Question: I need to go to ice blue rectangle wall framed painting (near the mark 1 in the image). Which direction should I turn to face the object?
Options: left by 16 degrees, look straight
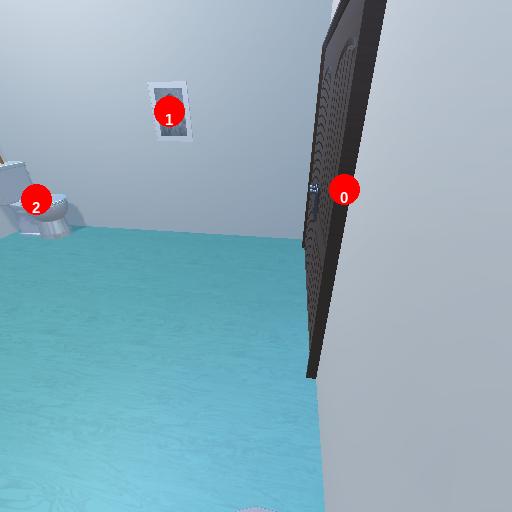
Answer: left by 16 degrees